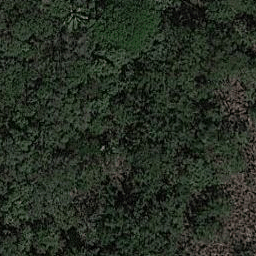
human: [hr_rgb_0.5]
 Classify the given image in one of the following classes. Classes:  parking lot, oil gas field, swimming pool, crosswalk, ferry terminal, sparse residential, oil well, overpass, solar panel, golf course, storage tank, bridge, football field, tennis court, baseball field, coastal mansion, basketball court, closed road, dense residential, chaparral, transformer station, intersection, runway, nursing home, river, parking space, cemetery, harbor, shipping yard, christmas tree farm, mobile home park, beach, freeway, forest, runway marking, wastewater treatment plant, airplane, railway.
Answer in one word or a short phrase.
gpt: forest